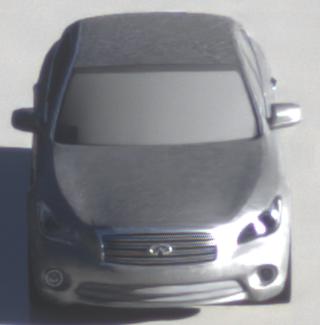
Make: Infiniti
Model: M 37
Detailed model: M (Y51)
Model produced from: 2010/10
Model produced until: 2013/11
Doors: 4
Color: gray
Road condition: wet road
Daytime: sunrise or sunset
Contrast: medium contrast